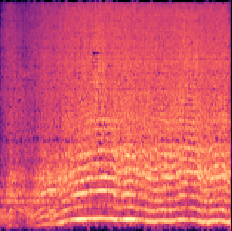
Sound class: Chainsaw